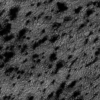
Label: not_dusty